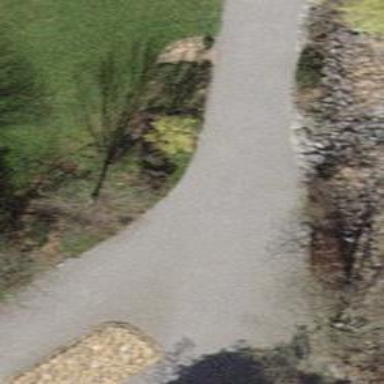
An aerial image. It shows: Footway with fine gravel surface.